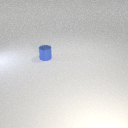
small blue metal cylinder